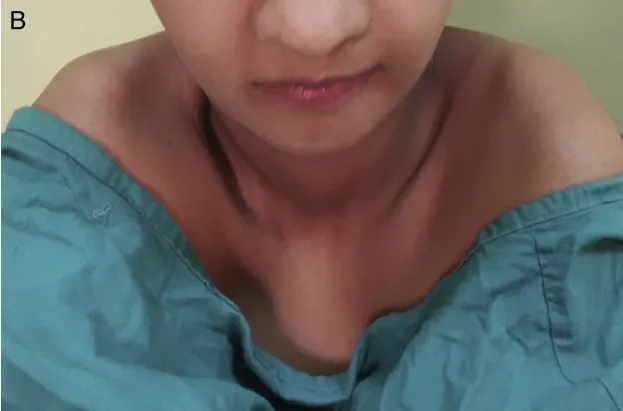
Preoperative clinical photographs of a 24-year-old woman with cleidocranial dysplasia. . B. The patient's photograph shows anterior approximation of the shoulders because of the abnormal position of the clavicles.
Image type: medical_photograph (other_medical_photograph)